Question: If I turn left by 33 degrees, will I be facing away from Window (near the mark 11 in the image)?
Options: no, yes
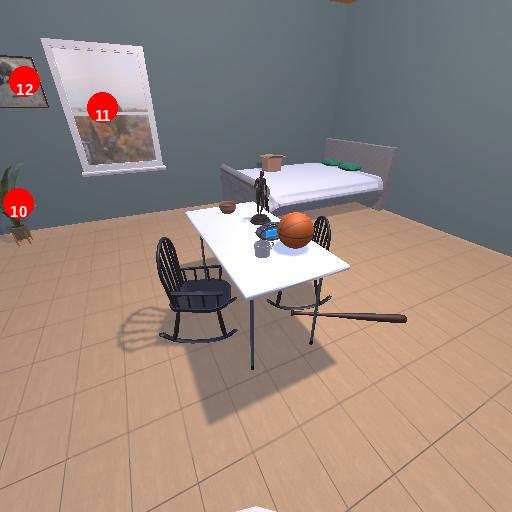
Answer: no